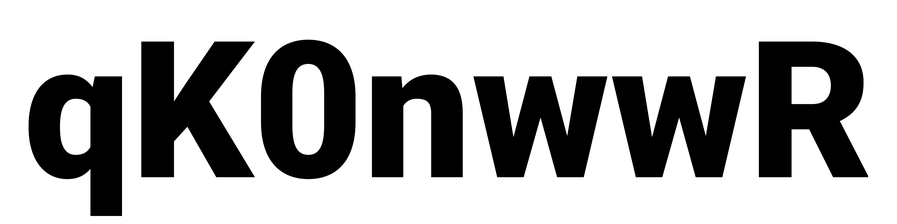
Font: Roboto_Black